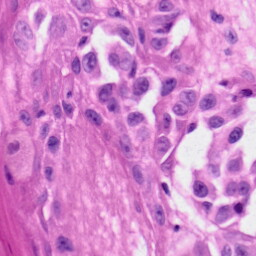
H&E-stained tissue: Skin